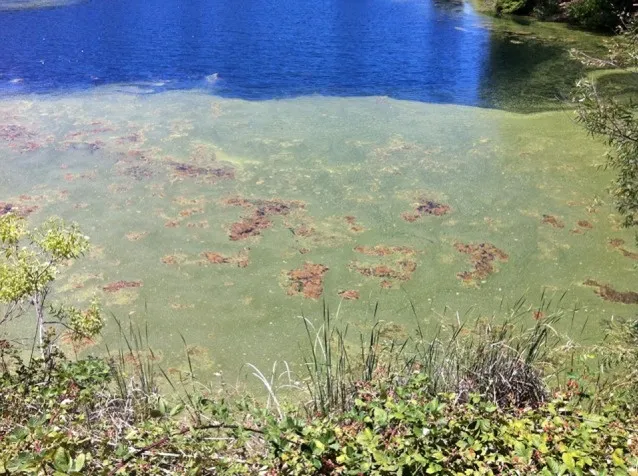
Mat-forming algal bloom along the shore of the lake the dog accessed.
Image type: medical_photograph (skin_photograph)